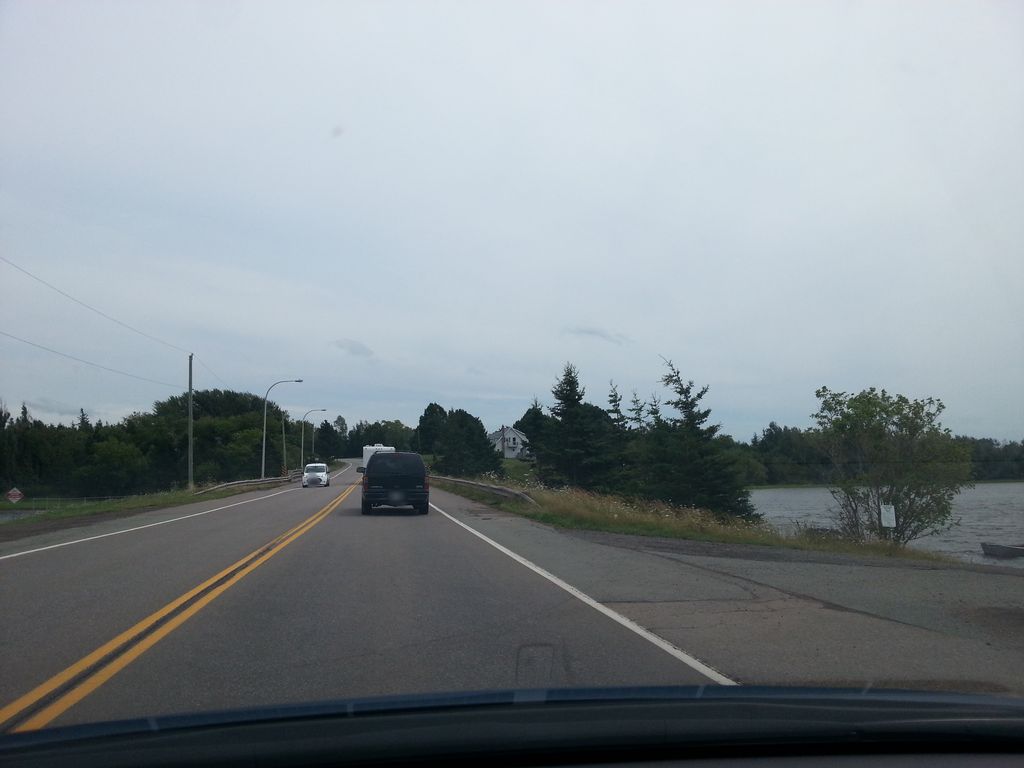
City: charlottetown